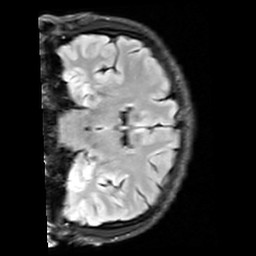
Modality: FLAIR
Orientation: coronal
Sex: male
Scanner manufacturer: siemens
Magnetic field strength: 3 T
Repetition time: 10 s
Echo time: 0.09 s